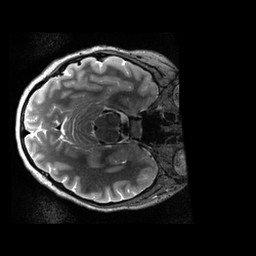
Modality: T2w
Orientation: axial
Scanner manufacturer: siemens
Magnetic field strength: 3 T
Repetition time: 3.2 s
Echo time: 0.564 s